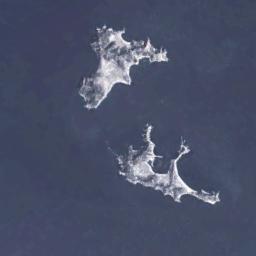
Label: island